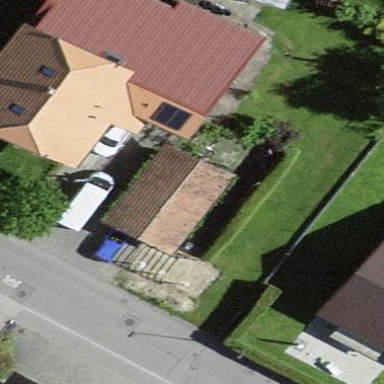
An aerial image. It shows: Garage building.